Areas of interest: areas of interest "Logistics and Express Delivery"
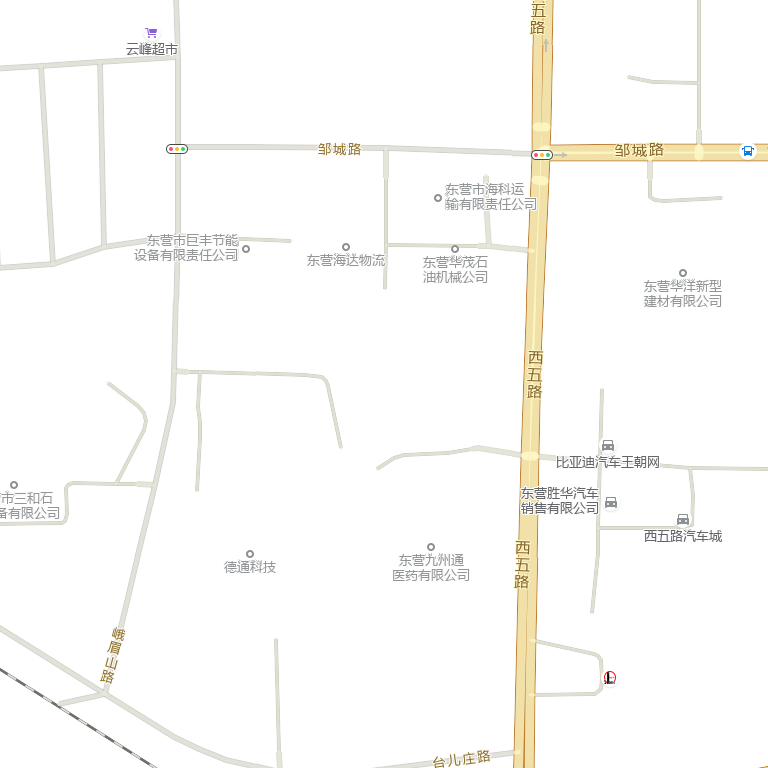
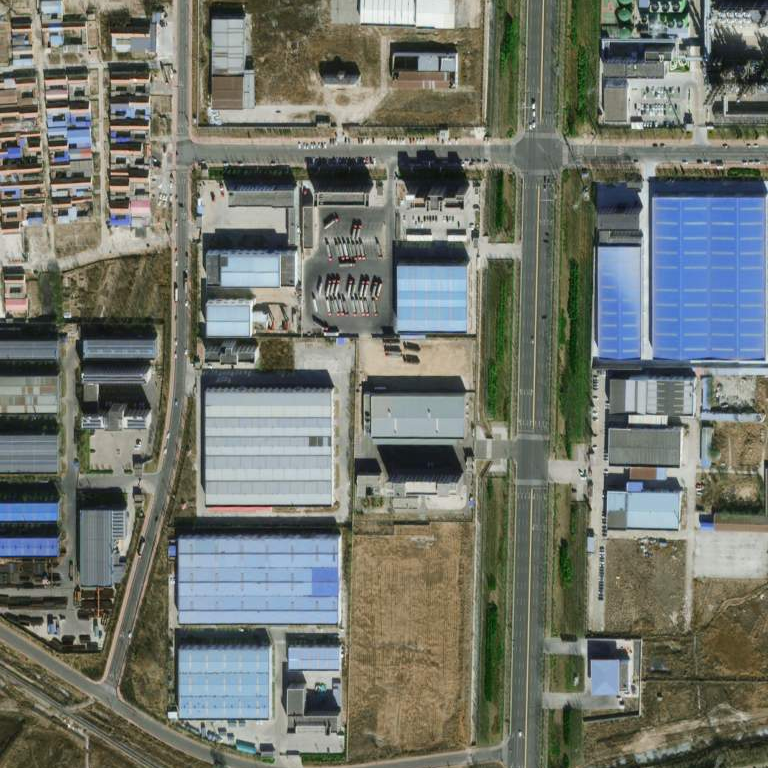